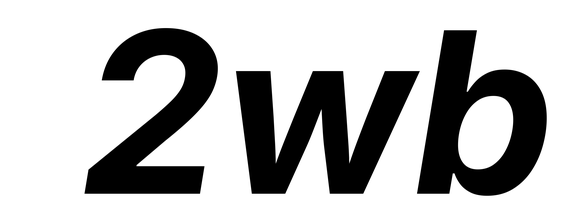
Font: Inter-Italic_Bold_Italic